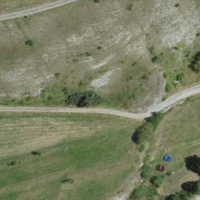
EUNIS habitat code: 26
Species observed at this site:
Gypaetus barbatus
Montifringilla nivalis
Passer domesticus
Melilotus officinalis
Pyrrhocorax graculus
Melitaea didyma
Carduelis carduelis